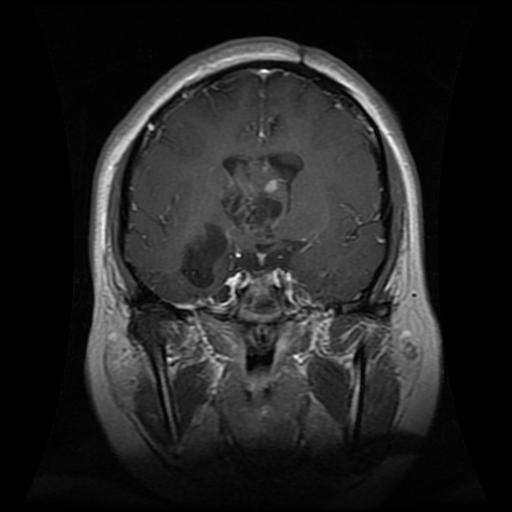
Label: glioma